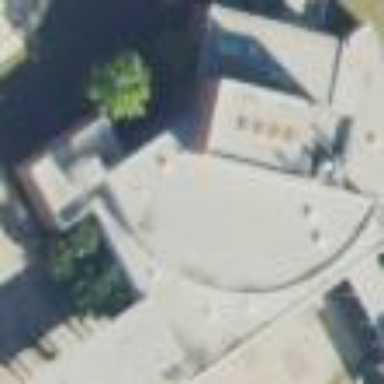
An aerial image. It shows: College building.